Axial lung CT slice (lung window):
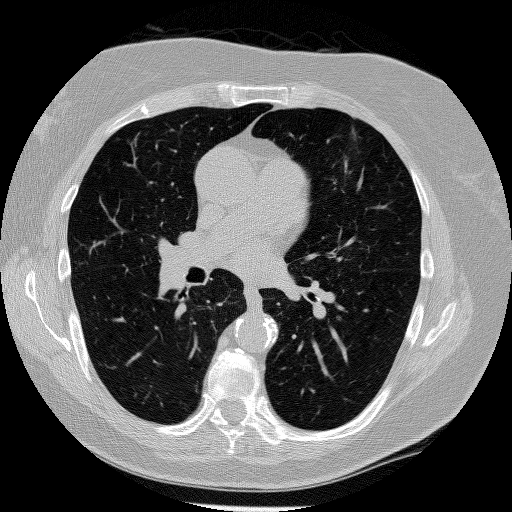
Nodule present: no